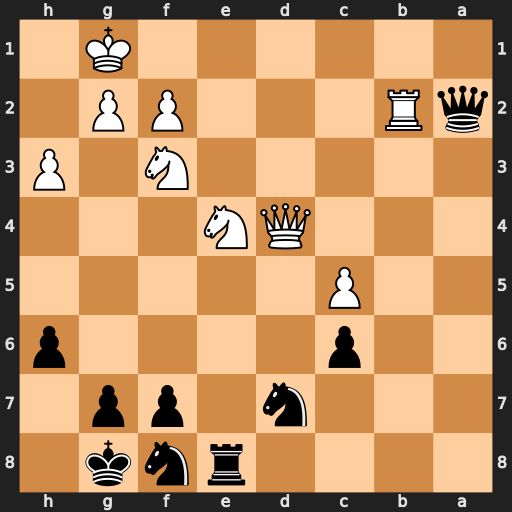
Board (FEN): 4rnk1/3n1pp1/2p4p/2P5/3QN3/5N1P/qR3PP1/6K1
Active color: b
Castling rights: -
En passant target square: -
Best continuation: Qa1+ Kh2 Rxe4